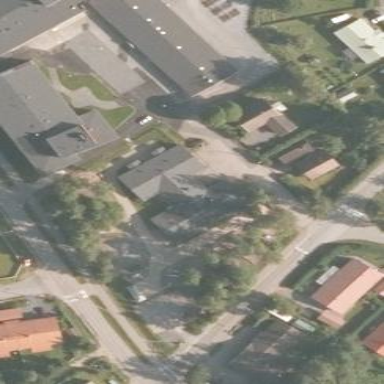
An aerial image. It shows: Kindergarten building.